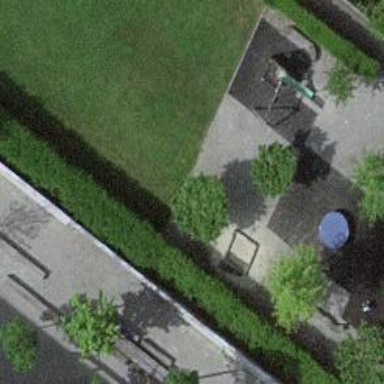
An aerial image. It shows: Sandpit playground.